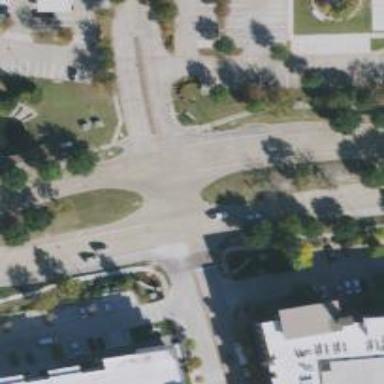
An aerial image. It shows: Secondary road with separate sidewalks.